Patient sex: M
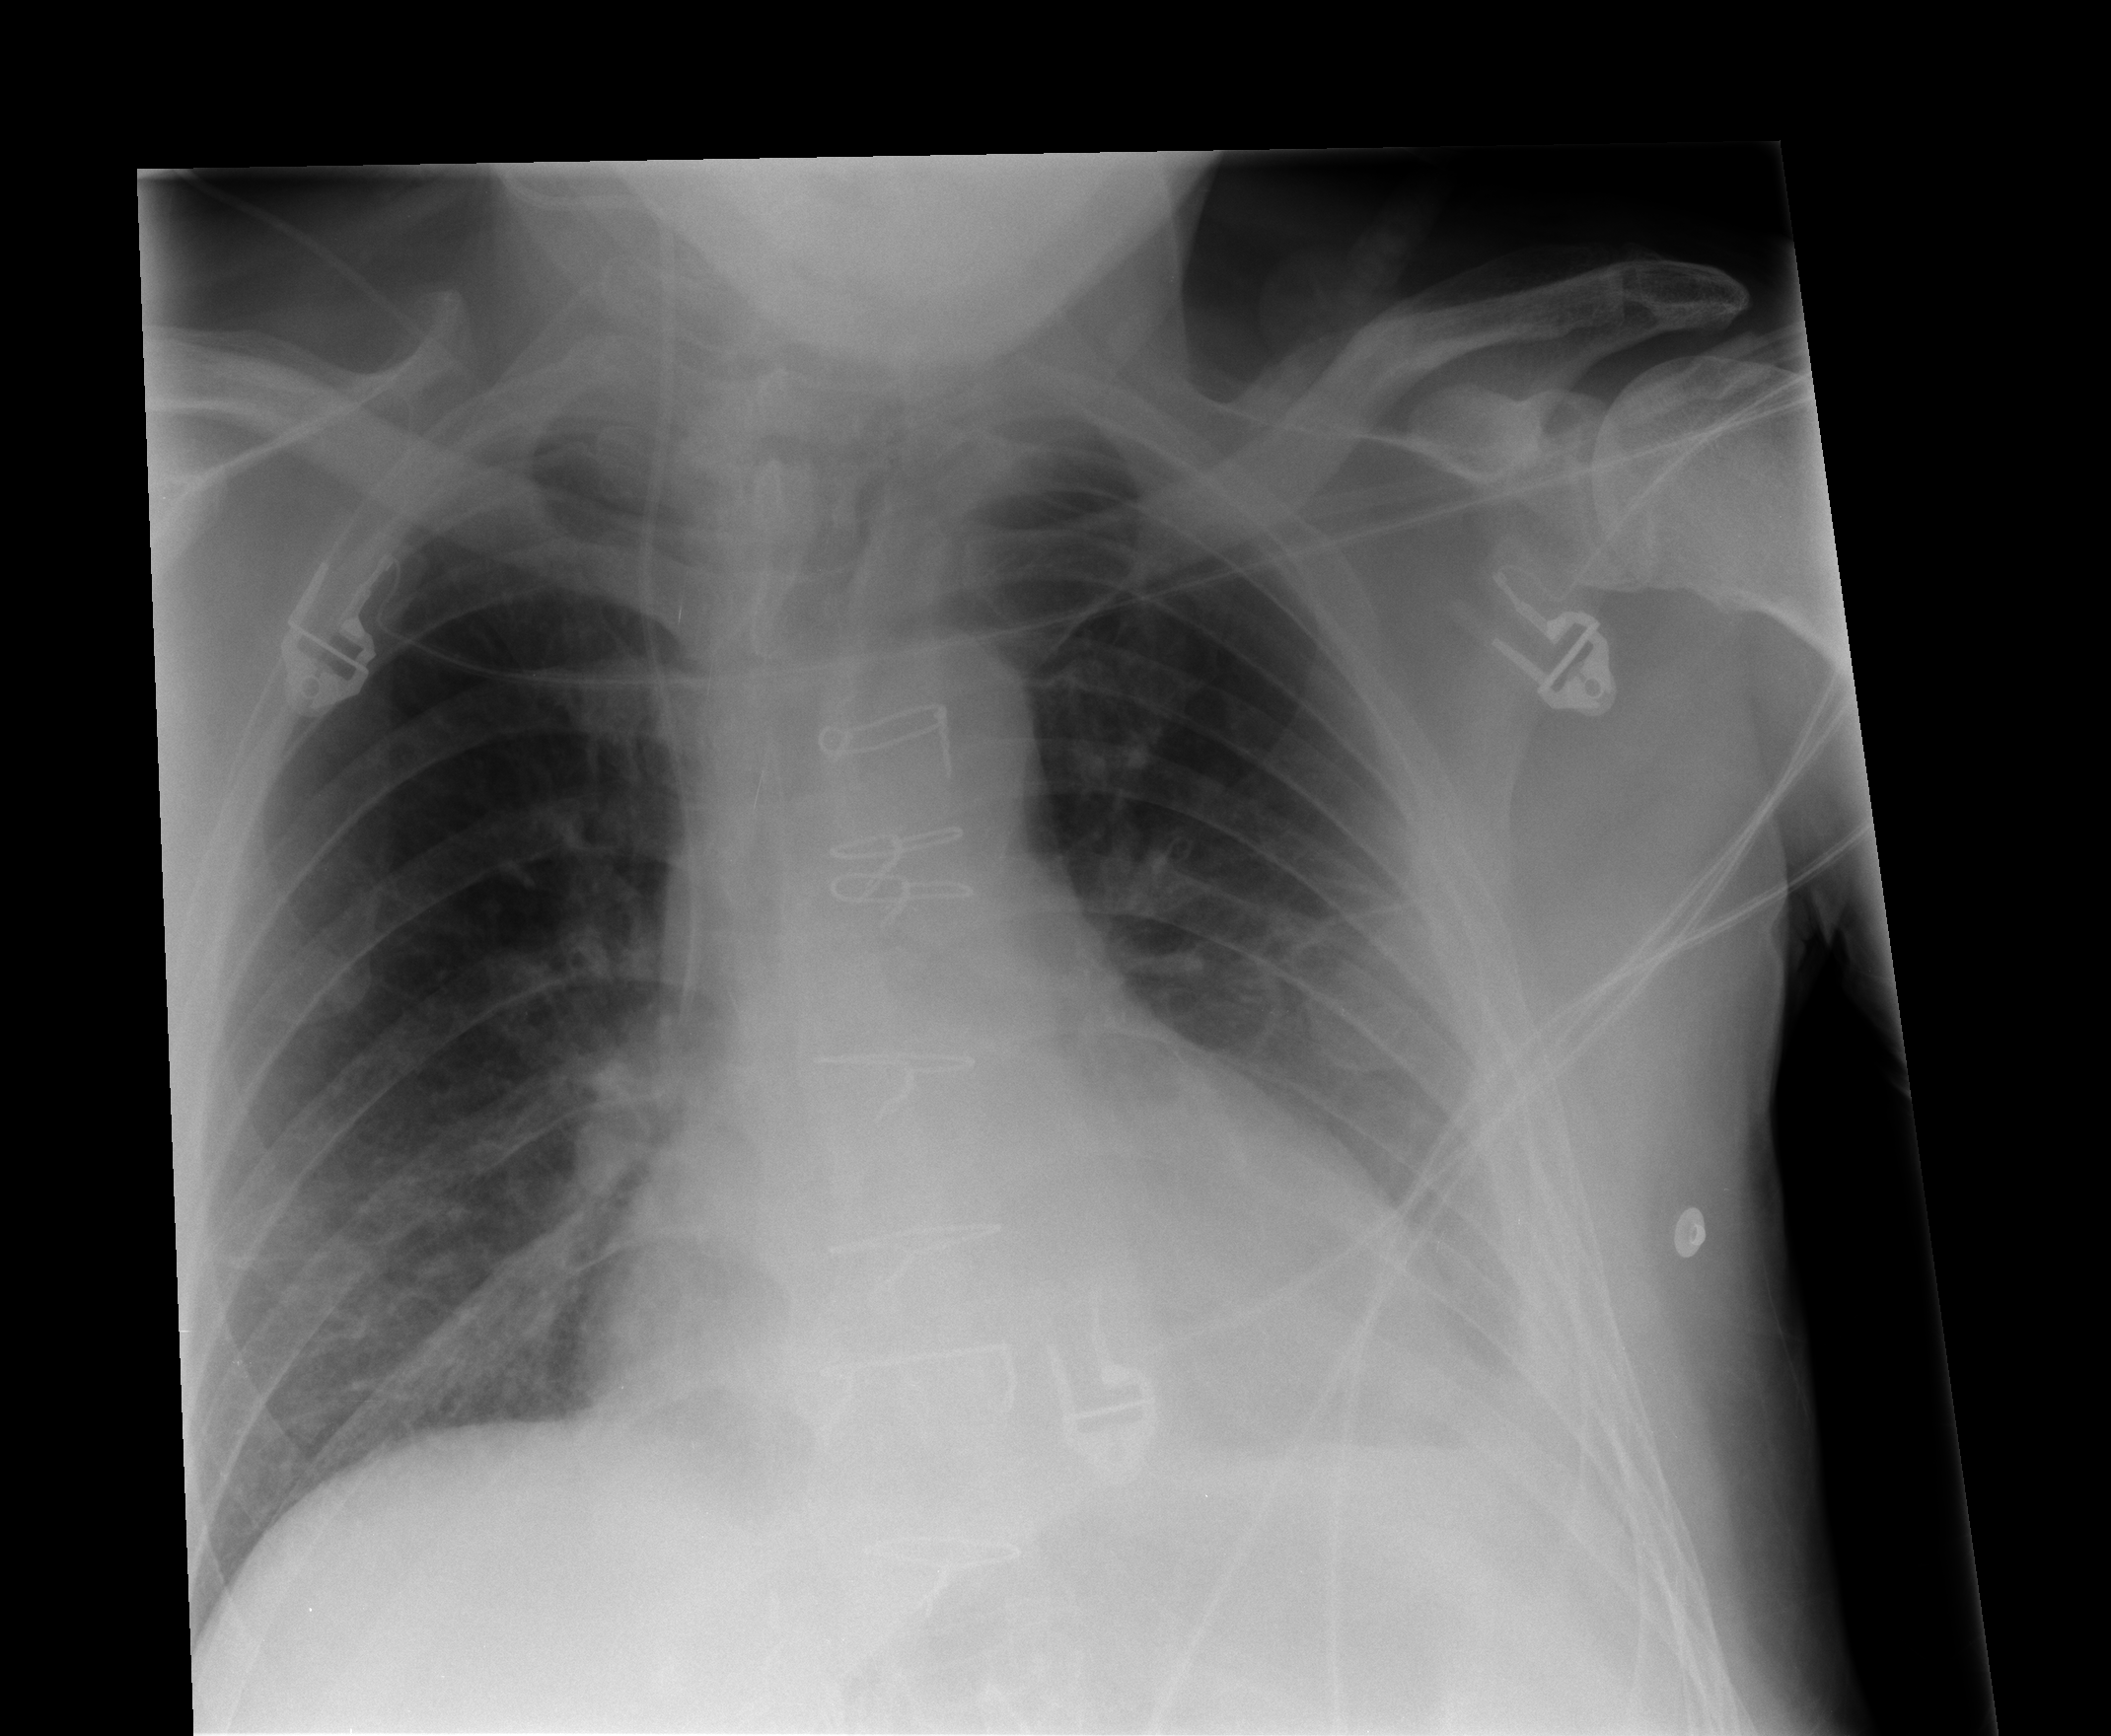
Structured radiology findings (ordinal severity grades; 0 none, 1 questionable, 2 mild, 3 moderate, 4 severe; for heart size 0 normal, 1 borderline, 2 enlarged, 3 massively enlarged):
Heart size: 1
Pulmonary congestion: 0
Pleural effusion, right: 0
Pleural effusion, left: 2
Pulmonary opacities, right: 0
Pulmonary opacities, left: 1
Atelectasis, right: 1
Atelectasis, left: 2